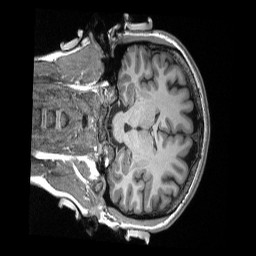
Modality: T1w
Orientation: coronal
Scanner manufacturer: siemens
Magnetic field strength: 3 T
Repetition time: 2.3 s
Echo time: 0.00308 s